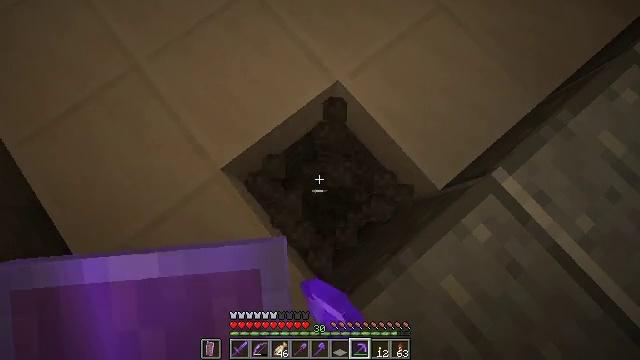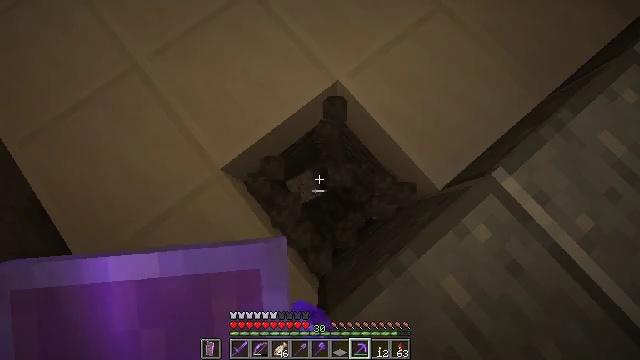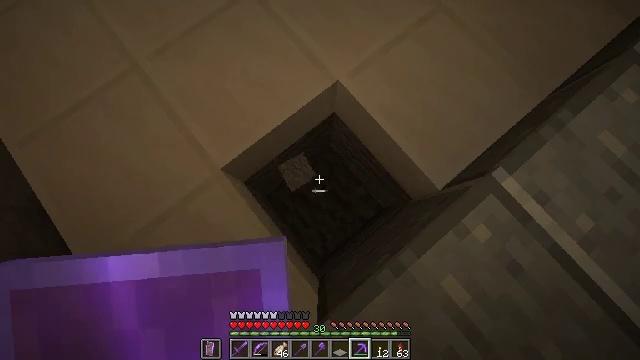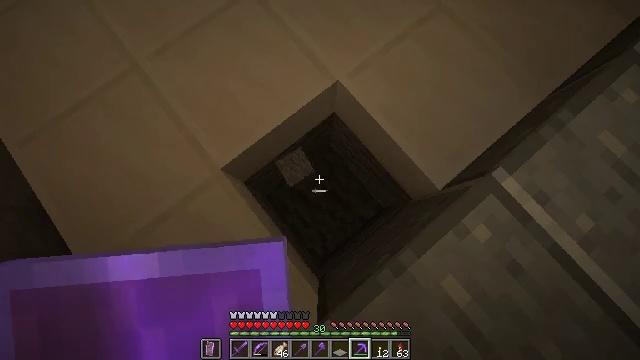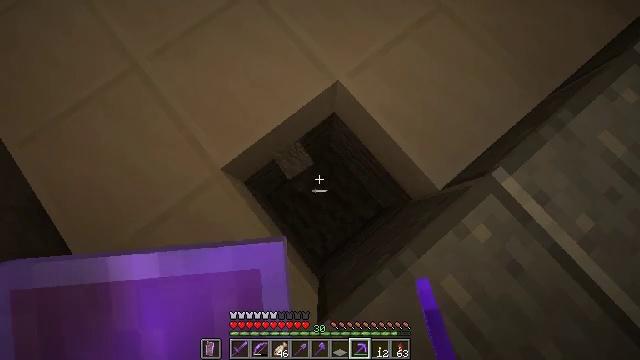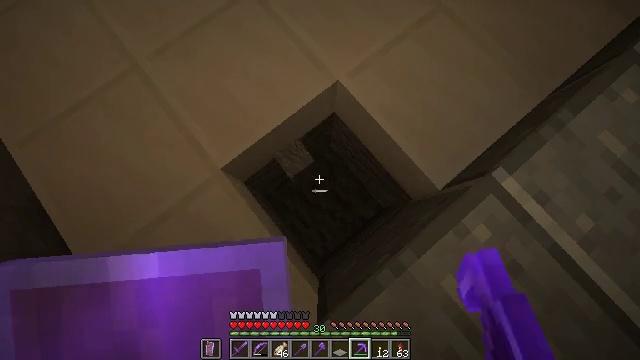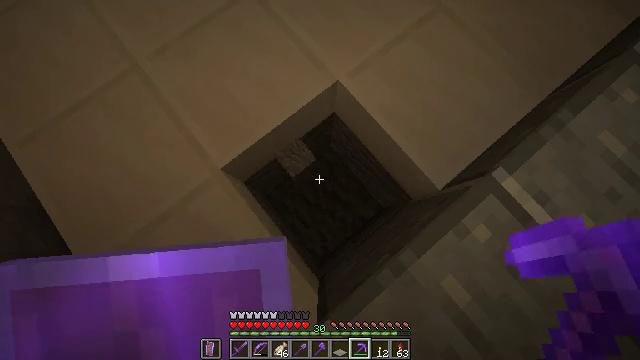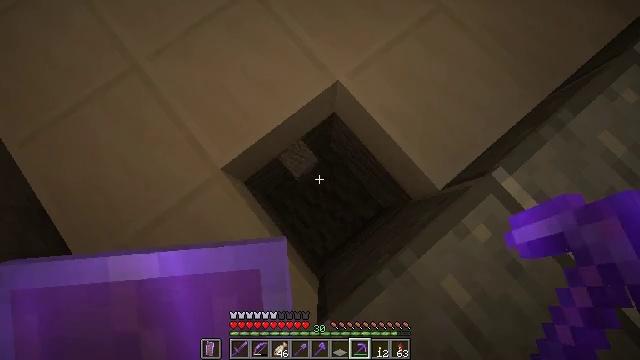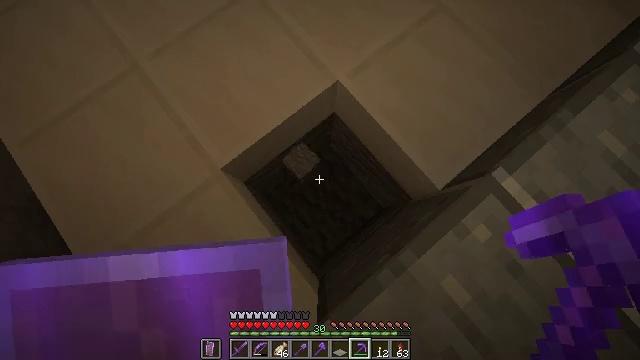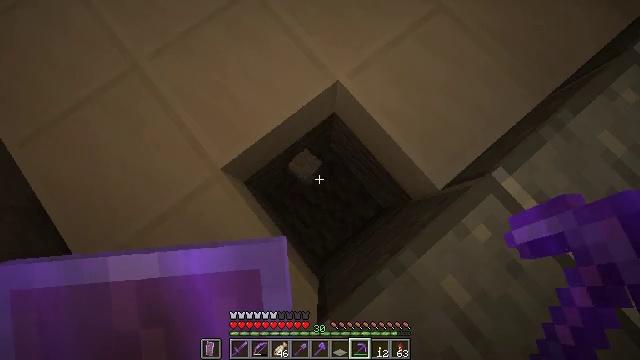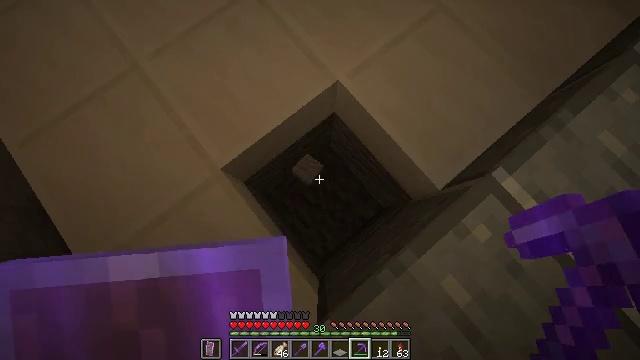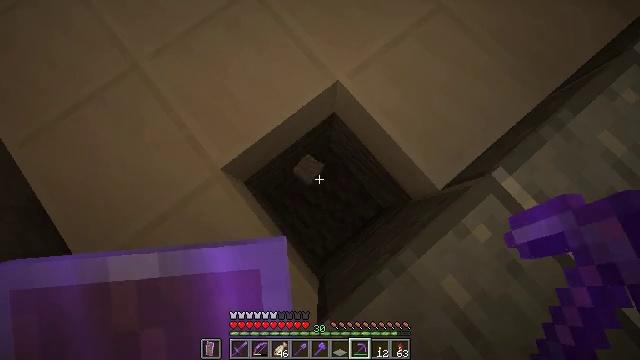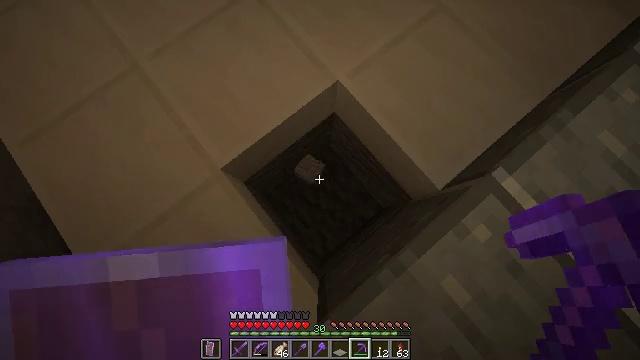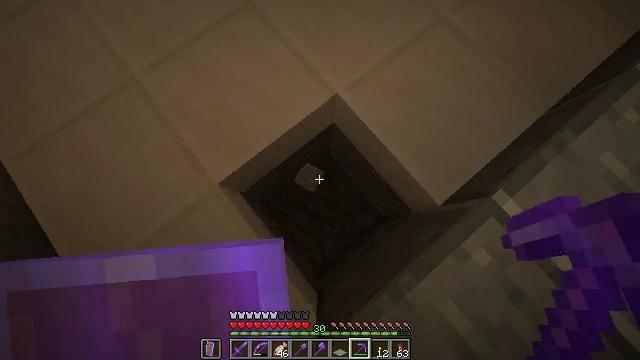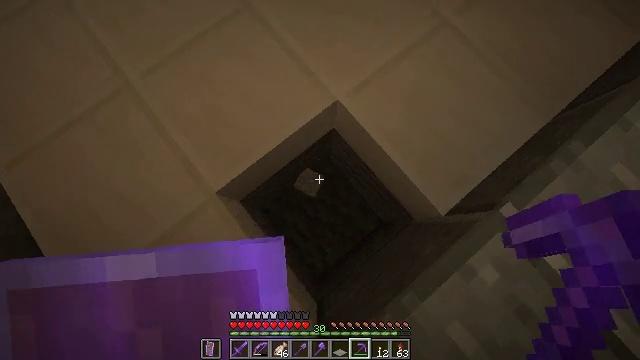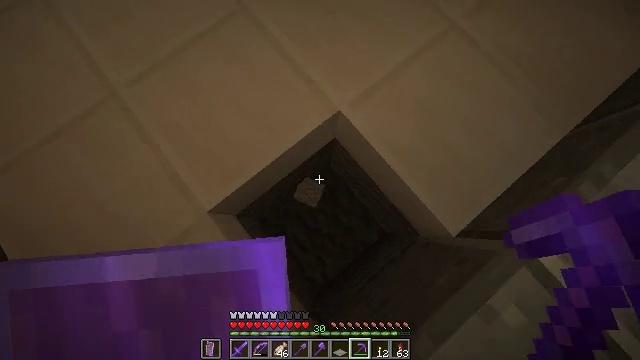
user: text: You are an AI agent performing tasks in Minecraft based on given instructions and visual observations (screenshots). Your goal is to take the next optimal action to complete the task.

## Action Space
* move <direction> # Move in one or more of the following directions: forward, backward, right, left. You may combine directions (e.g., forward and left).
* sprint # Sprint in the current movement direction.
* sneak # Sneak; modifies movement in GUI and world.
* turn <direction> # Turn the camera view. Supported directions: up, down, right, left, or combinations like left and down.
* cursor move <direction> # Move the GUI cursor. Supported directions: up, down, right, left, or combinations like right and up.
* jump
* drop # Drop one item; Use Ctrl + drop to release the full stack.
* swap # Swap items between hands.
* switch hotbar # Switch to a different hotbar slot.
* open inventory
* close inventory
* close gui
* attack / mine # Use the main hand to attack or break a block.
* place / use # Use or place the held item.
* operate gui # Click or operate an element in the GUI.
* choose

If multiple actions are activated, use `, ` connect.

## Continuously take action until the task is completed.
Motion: motion action
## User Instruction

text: Break the quartz slab from a structure.
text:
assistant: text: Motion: no_op
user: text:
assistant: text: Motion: no_op
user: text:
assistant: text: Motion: no_op
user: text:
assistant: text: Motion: no_op
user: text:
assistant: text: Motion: no_op
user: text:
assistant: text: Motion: no_op
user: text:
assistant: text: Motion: no_op
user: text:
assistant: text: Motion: no_op
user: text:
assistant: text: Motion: no_op
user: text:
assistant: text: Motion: no_op
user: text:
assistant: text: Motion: no_op
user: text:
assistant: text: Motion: no_op
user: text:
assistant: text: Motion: move forward
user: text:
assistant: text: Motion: move forward
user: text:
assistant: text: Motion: move forward
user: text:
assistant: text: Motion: move forward
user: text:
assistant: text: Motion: no_op
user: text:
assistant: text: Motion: no_op
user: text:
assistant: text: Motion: no_op
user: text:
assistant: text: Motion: no_op
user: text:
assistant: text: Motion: no_op
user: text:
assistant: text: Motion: no_op
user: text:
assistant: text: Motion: no_op
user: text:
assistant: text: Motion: no_op
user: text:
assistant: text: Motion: no_op
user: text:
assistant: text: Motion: no_op
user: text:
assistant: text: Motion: no_op
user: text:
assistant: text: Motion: no_op
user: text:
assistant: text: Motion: no_op
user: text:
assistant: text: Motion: no_op